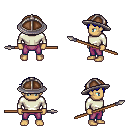
a pixel art fantasy rpg character, male body template, human, tanned skin, white long-sleeve shirt, magenta pants, blue short bangs hairstyle, chain helm, spear, four views (front, back, left, right), 2x2 character sprite sheet, small pixel art, hard edges, no anti-aliasing